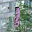
Label: 1